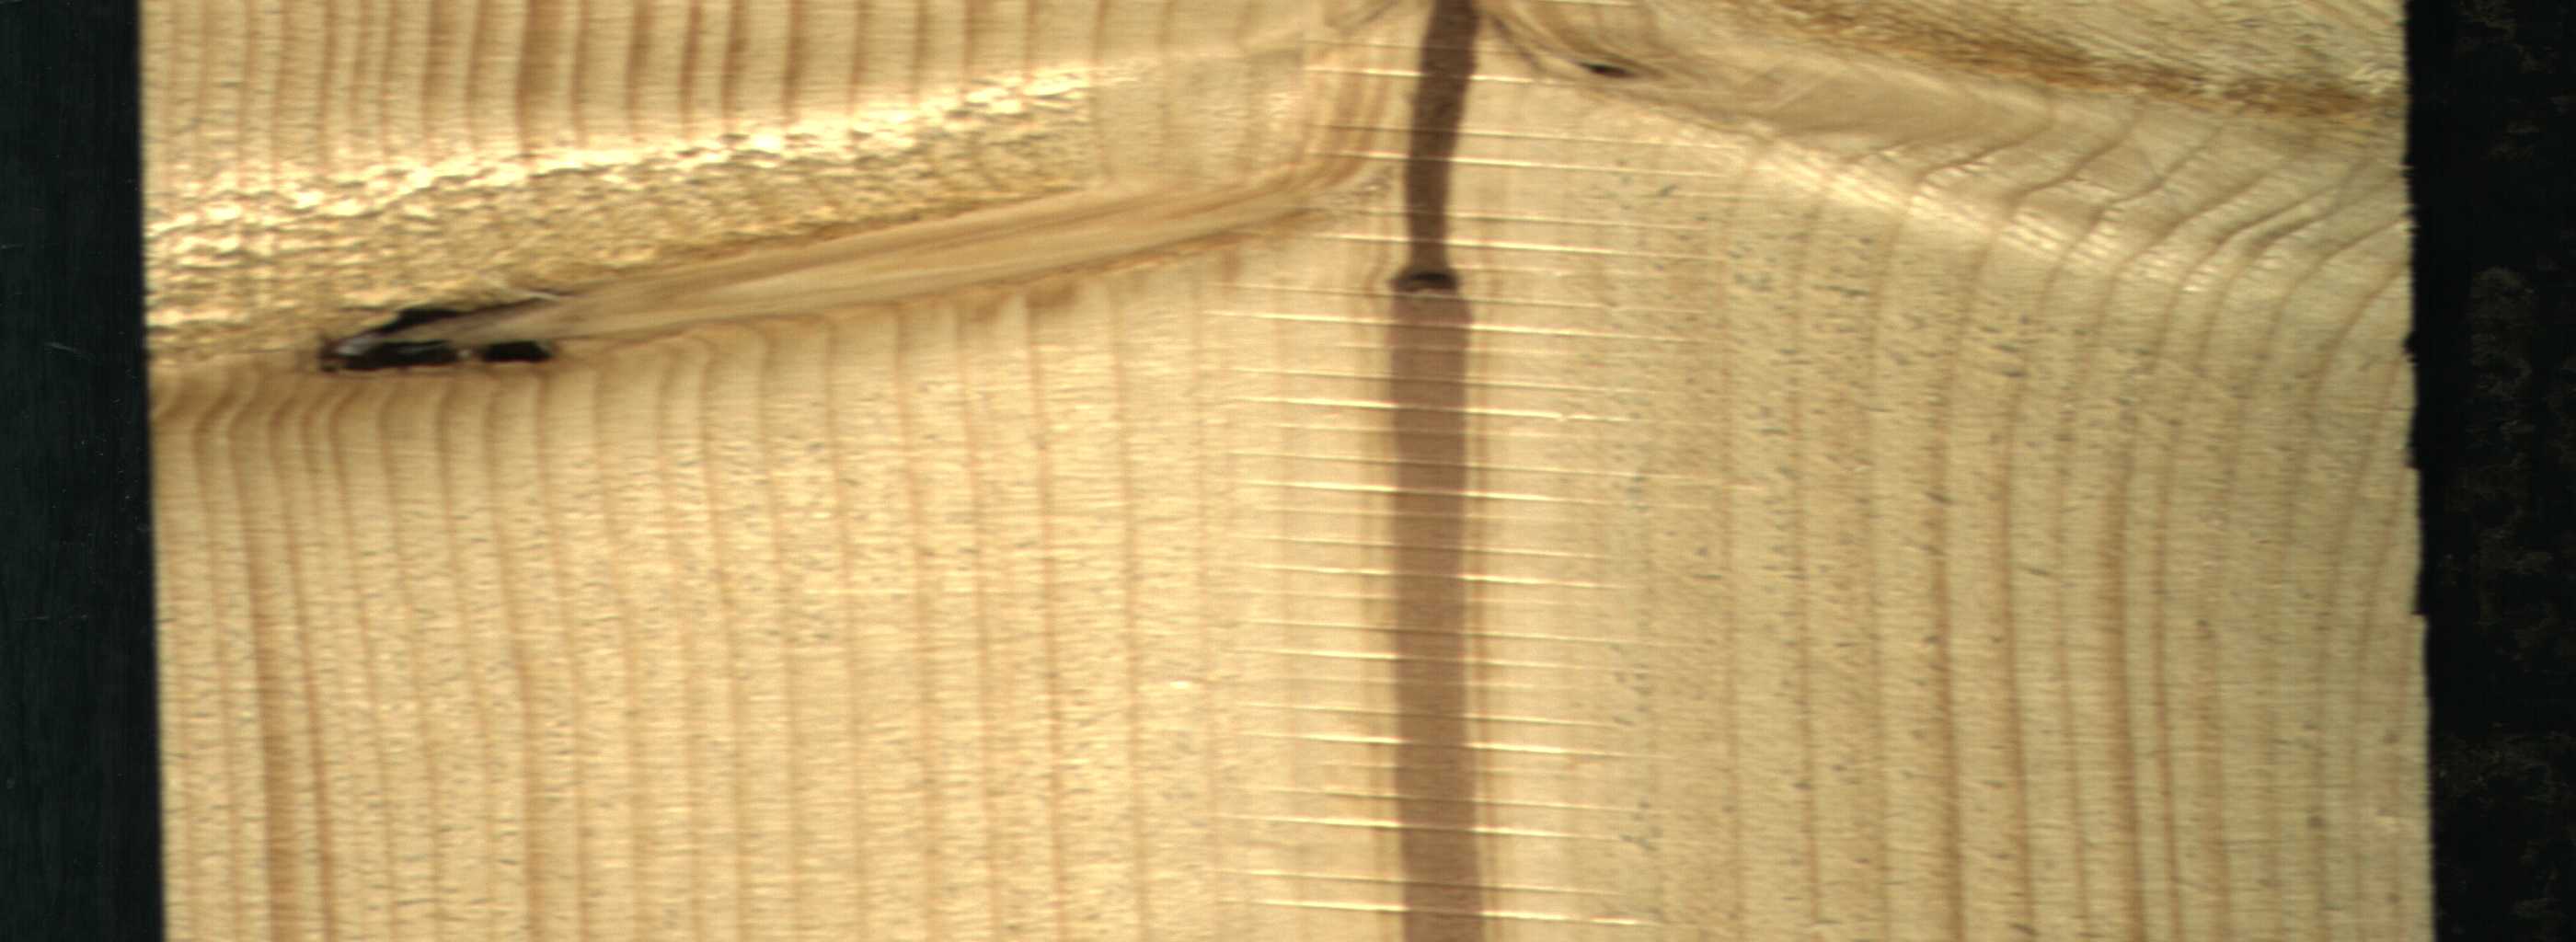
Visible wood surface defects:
Marrow
Dead_Knot
Live_Knot
Live_Knot